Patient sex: M
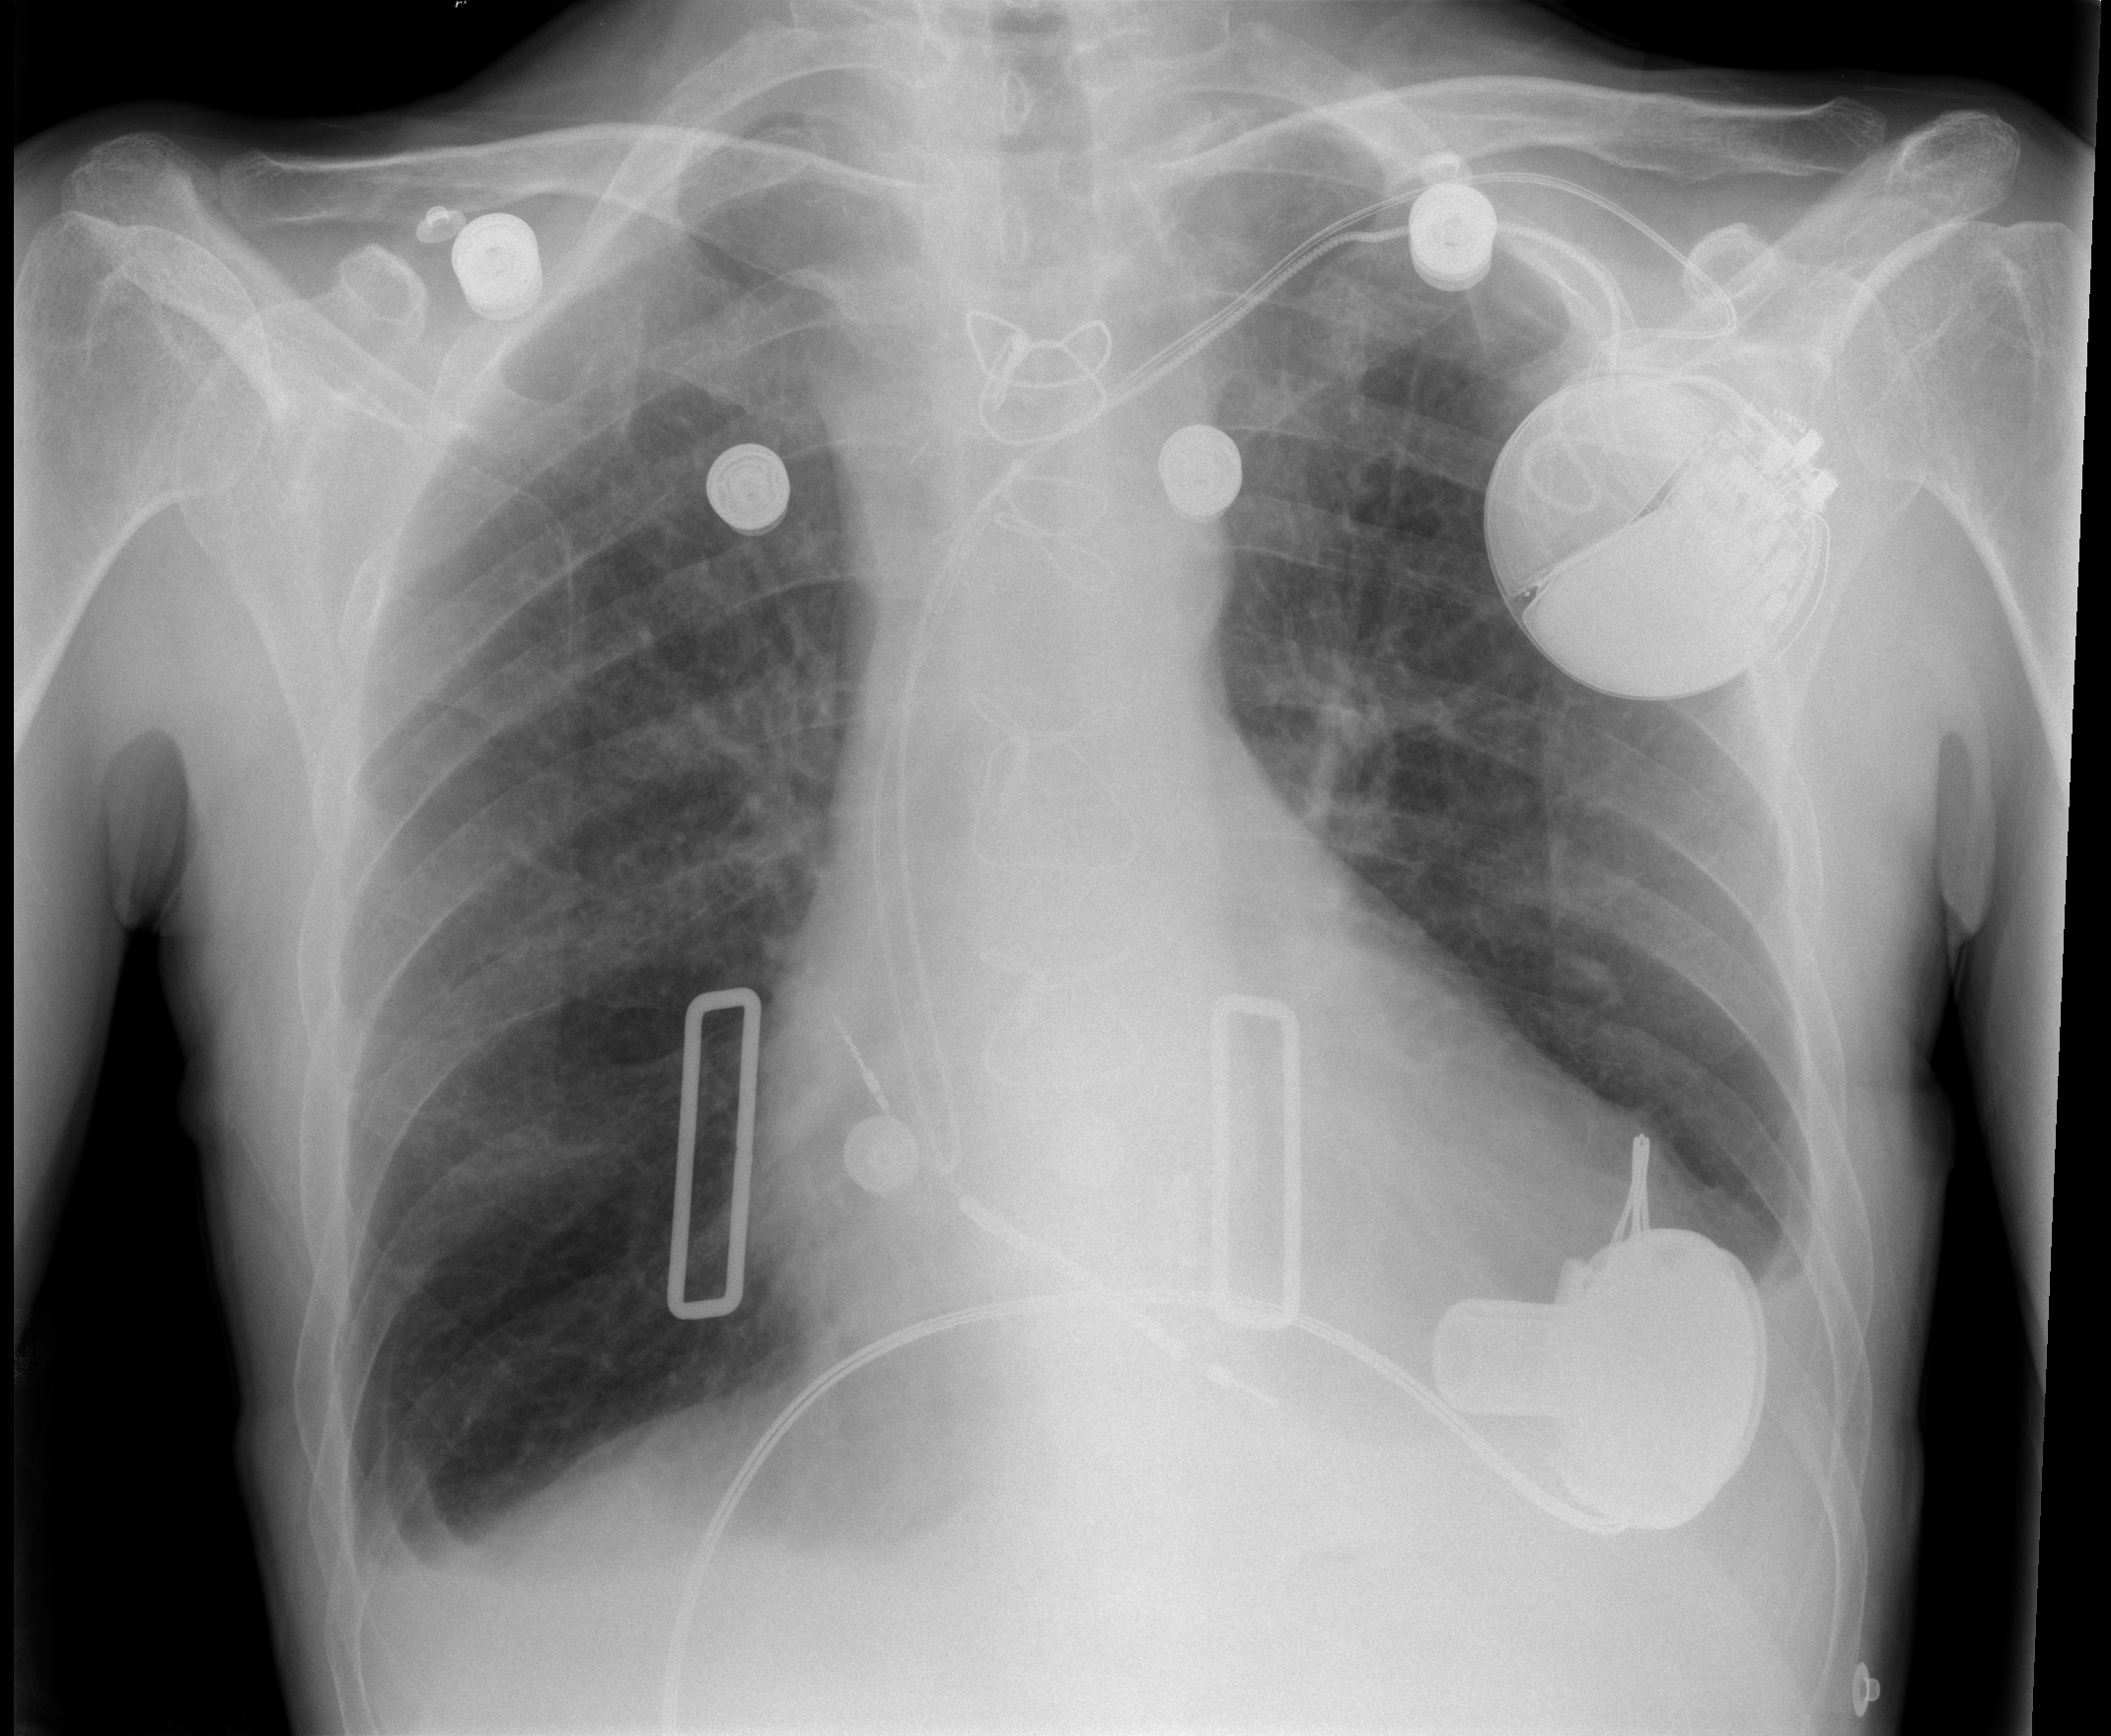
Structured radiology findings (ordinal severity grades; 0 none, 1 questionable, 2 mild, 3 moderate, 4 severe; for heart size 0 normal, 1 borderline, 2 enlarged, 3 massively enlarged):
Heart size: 2
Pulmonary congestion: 1
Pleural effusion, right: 1
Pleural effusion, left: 1
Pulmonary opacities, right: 0
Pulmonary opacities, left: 0
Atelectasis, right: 2
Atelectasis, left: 2